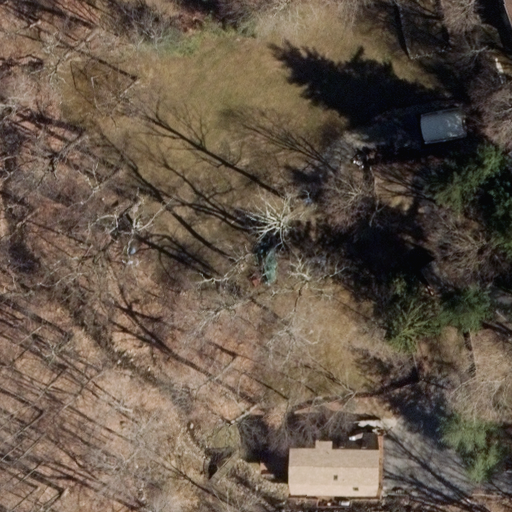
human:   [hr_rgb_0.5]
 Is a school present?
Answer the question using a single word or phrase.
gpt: yes

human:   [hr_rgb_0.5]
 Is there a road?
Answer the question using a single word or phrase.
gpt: yes

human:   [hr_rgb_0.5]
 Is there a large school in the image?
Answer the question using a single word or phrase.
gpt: yes

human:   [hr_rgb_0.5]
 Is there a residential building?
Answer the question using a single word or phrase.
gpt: yes

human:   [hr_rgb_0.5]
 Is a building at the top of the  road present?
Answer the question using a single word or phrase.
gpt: yes

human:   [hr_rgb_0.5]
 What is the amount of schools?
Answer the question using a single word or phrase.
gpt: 1

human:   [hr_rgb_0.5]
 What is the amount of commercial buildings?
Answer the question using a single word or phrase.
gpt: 0

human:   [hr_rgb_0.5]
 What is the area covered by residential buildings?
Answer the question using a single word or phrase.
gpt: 208m2

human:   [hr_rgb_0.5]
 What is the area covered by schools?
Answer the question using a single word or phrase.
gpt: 4507m2

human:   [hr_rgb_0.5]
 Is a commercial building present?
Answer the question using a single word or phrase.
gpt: no

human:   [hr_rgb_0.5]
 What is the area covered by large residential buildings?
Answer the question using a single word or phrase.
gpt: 0m2

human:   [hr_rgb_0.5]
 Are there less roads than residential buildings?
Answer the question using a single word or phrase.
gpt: yes

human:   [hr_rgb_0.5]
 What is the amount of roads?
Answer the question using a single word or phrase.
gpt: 1

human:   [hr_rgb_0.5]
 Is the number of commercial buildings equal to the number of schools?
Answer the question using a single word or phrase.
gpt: no

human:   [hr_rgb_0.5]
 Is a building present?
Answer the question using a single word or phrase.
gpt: yes

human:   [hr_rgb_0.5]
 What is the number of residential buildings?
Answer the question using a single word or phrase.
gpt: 2

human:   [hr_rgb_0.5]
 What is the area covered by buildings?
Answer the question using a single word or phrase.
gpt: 208m2

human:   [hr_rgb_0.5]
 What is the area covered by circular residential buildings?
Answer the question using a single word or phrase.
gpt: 0m2

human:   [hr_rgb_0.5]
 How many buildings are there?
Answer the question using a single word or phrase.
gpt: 2

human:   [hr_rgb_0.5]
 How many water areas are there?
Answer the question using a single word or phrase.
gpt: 0

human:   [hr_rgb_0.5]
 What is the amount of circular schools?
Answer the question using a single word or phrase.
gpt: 0

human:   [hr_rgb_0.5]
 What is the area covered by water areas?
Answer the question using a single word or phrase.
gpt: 0m2

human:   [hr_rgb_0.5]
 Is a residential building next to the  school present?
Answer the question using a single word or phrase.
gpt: yes

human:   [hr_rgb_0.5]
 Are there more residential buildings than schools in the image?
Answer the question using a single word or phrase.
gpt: yes

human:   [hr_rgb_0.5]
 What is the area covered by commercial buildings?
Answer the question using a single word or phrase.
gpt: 0m2

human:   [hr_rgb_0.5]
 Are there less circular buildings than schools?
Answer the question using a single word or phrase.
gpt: yes

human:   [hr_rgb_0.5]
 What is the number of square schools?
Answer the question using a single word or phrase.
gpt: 0

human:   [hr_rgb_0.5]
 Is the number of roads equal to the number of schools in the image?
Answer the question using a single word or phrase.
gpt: yes

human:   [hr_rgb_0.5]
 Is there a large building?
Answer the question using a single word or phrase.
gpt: no

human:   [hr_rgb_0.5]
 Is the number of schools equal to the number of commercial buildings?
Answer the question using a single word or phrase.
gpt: no

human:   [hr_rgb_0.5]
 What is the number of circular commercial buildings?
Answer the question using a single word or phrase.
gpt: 0

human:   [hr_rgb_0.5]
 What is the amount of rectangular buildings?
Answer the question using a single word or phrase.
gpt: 1

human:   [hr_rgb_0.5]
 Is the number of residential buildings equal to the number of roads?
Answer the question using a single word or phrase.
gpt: no

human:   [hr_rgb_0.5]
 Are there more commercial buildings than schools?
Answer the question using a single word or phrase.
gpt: no

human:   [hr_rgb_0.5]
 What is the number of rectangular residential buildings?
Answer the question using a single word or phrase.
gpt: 1

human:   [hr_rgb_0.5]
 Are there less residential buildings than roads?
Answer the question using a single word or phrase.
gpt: no

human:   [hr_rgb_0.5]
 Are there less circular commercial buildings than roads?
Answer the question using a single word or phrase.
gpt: yes

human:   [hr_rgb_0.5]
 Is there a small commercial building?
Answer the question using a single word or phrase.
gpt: no

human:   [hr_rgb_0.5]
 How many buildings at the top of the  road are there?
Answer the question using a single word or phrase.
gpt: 1

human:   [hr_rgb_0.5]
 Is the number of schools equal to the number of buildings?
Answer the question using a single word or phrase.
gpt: no

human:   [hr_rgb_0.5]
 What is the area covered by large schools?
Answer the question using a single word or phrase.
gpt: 4507m2

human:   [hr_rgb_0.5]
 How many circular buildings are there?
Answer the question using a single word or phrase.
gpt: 0

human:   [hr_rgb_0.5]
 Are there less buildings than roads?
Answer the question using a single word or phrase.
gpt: no

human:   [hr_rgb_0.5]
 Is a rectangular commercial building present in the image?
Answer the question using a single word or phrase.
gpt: no

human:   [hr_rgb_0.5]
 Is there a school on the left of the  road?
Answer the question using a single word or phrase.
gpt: yes

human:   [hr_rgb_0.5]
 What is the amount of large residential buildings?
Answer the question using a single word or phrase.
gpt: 0

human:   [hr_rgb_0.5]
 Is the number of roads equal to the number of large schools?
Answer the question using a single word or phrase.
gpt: yes

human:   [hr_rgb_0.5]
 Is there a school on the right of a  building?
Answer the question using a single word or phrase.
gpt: no

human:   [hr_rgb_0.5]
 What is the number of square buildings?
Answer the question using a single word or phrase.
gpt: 0

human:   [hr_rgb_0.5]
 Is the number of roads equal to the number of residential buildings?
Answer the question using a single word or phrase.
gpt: no

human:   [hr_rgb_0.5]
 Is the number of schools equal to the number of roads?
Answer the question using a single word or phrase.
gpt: yes

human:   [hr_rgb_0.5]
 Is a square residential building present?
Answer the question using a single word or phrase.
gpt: no

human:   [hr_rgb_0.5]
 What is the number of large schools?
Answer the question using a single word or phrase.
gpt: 1

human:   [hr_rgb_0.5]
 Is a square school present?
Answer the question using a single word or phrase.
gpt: no

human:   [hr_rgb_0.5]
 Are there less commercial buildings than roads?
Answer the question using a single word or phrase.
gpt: yes

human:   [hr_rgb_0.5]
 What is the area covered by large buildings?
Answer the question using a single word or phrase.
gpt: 0m2

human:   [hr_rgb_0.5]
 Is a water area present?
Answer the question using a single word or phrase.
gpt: no

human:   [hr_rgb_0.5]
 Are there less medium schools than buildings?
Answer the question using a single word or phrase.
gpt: yes

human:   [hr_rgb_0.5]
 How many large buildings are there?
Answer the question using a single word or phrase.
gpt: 0

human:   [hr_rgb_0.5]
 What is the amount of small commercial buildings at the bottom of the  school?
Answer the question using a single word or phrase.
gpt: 0

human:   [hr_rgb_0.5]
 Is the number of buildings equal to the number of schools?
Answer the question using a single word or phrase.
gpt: no

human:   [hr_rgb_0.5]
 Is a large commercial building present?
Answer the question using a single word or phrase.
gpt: no

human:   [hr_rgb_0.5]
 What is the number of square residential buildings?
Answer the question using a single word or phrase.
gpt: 0

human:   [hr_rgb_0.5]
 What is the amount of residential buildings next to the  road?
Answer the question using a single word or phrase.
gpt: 2